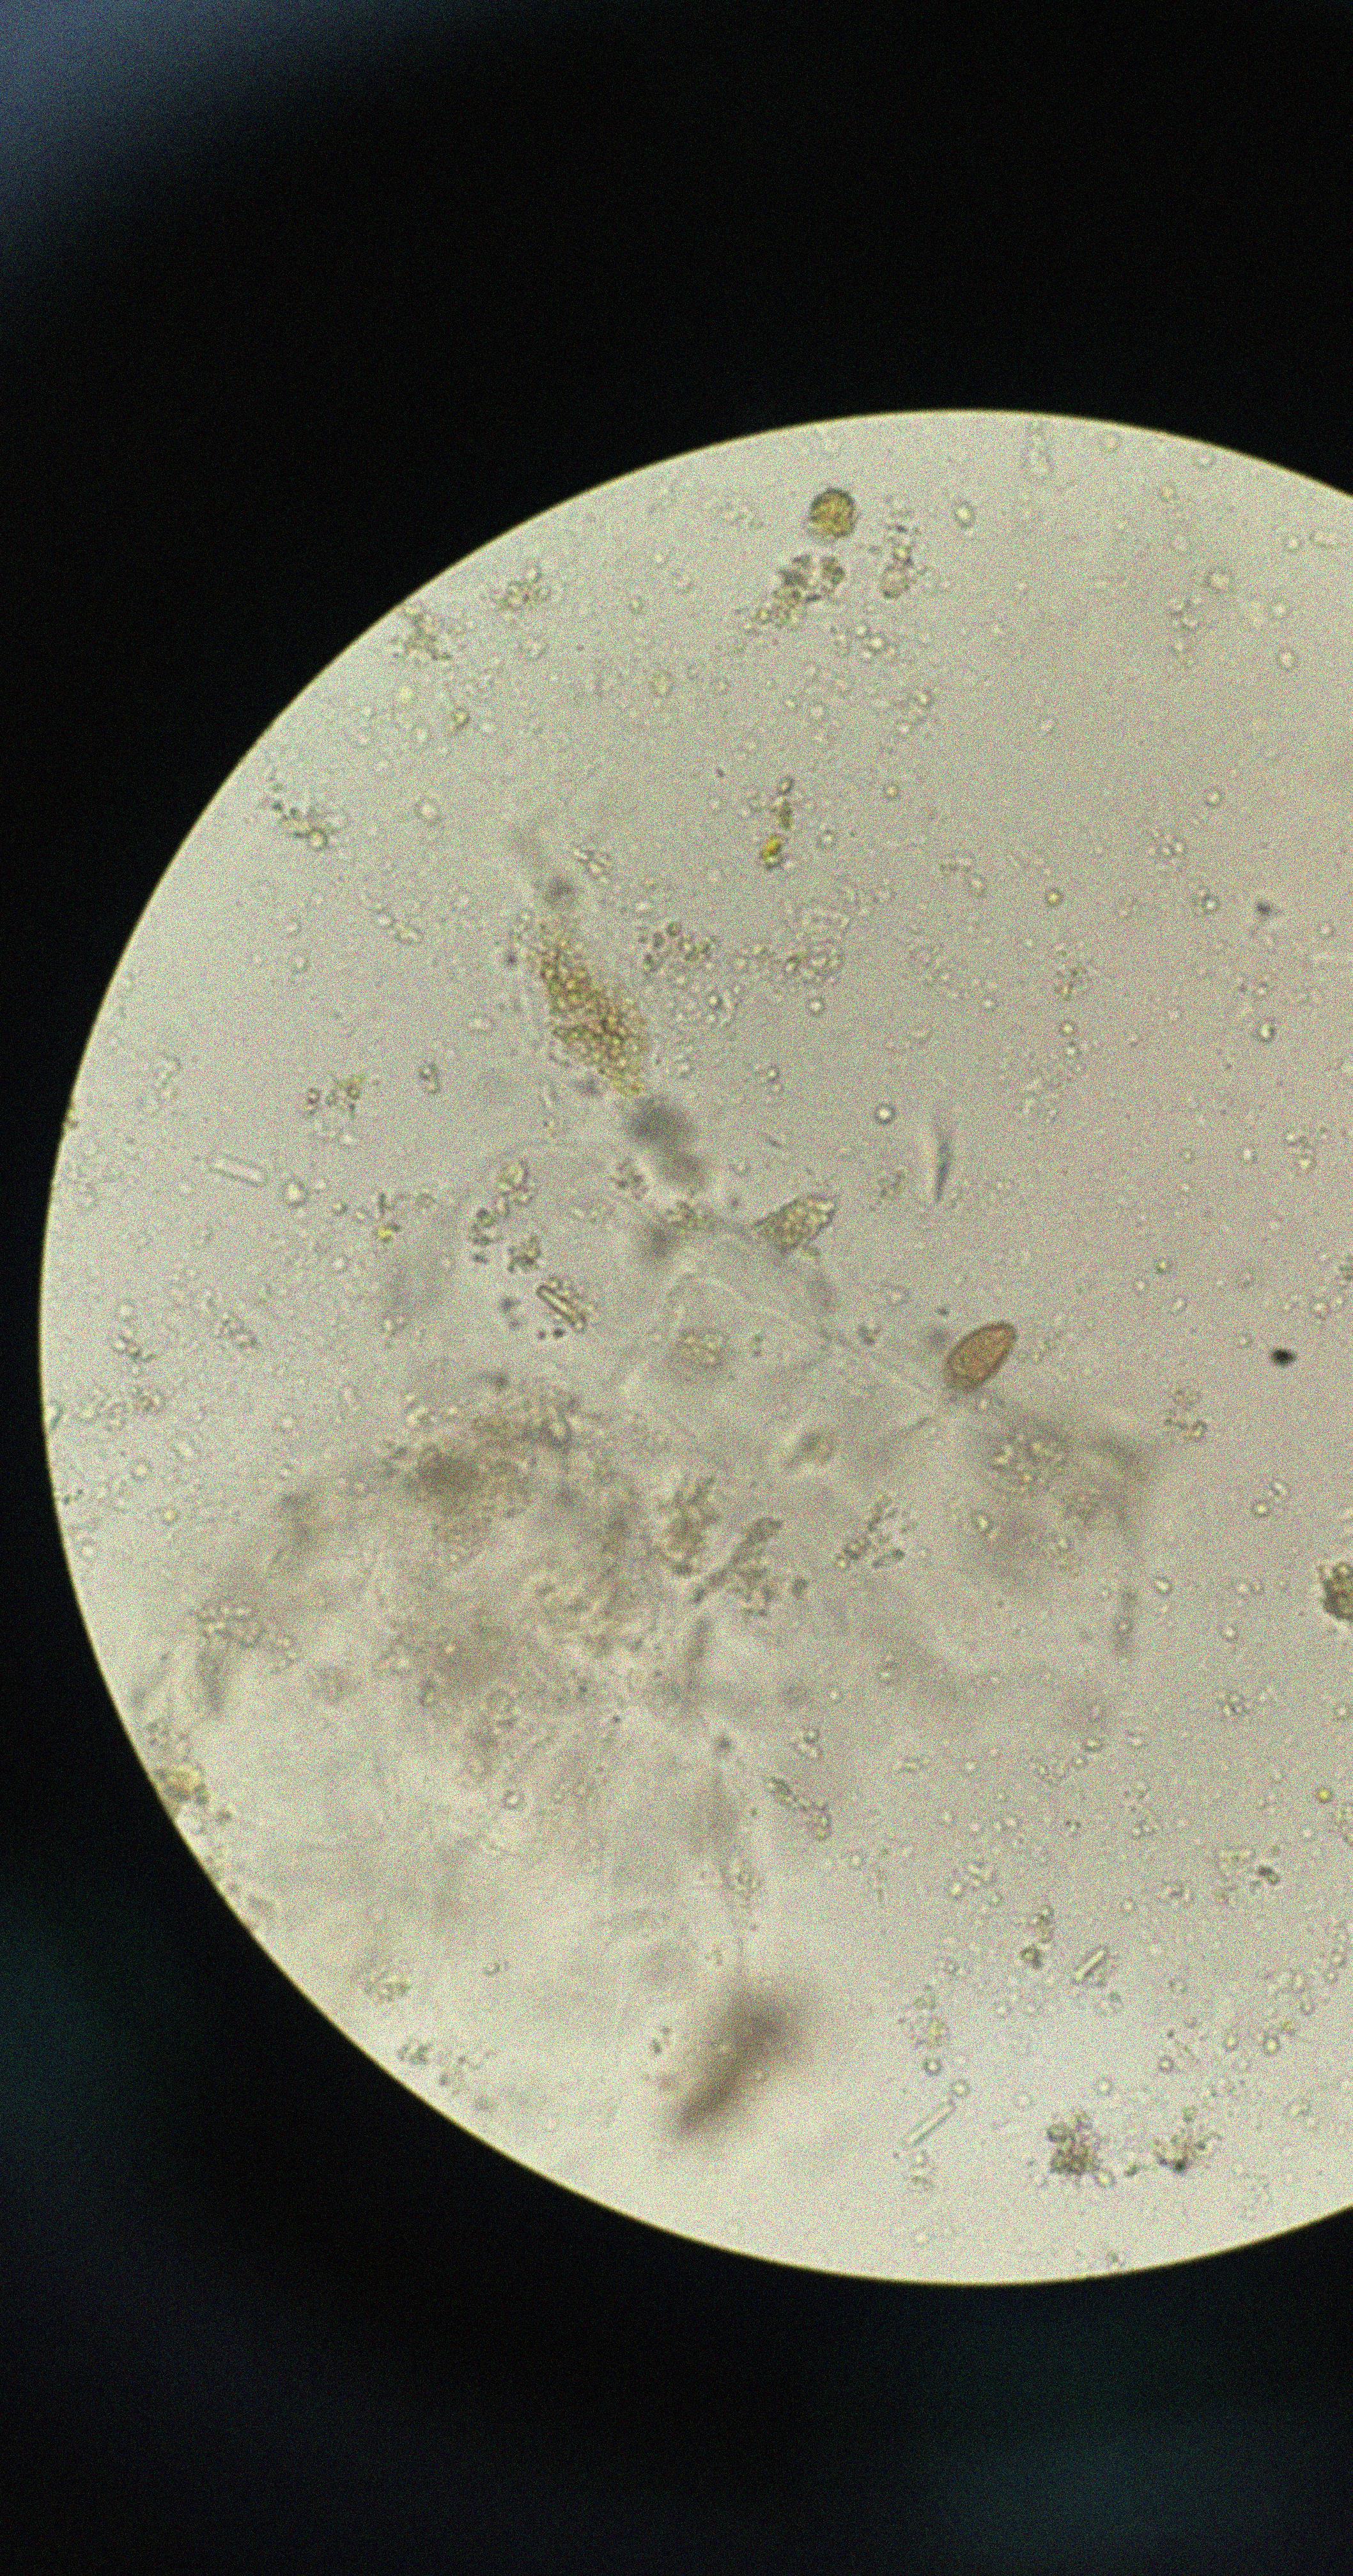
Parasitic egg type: Opisthorchis viverrine